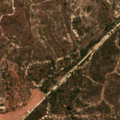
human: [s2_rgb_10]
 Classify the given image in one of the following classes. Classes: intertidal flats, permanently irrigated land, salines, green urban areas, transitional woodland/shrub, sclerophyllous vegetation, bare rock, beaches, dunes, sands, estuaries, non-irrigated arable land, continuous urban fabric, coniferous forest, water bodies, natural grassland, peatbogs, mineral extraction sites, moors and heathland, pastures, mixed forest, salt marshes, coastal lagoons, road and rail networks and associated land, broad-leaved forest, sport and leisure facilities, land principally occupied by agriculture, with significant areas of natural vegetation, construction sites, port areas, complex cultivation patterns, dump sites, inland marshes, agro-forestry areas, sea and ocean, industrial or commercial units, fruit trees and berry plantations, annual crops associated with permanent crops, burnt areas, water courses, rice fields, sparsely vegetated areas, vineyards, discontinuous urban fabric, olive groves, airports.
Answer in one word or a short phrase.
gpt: broad-leaved forest, mixed forest